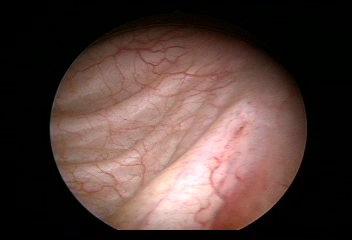
Modality: WLC
Class: Anatomical landmarks
Subclass: UreteralOrifice
Bladder cancer association: No
Annotated structures: Left ureteral orifice